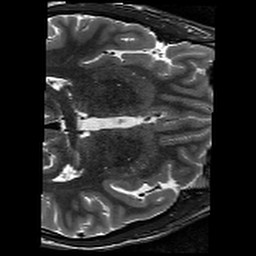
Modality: T2w
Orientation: axial